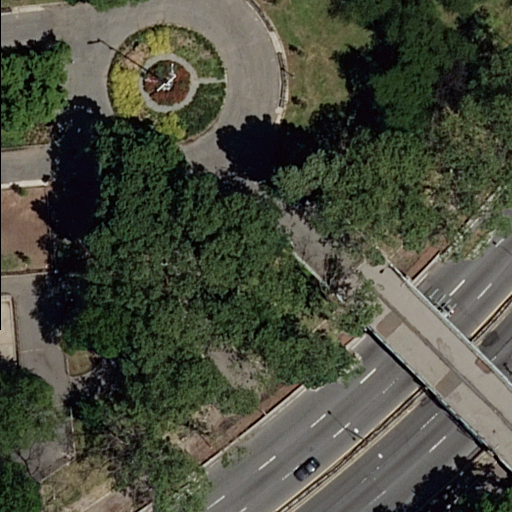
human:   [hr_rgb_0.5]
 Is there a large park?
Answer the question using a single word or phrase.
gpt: yes

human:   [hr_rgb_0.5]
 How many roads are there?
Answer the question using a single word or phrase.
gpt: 5

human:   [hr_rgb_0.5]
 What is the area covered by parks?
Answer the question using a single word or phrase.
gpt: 7720m2

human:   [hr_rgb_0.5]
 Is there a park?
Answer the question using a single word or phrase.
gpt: yes

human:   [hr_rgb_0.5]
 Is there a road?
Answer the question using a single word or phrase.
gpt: yes

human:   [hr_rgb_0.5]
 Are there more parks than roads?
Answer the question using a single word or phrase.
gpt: no

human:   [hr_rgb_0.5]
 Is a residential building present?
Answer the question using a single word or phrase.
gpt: no

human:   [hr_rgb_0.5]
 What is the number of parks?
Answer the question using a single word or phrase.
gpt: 2

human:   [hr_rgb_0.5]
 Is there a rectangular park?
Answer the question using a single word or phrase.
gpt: yes

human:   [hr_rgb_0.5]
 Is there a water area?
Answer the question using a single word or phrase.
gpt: no

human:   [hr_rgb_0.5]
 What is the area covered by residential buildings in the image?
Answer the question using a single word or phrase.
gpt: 0m2

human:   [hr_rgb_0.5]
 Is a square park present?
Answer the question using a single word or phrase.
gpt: no

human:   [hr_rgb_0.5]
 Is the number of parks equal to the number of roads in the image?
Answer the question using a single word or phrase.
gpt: no

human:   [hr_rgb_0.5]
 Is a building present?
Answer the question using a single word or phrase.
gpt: no

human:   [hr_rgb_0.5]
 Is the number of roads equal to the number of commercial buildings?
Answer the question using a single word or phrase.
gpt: no

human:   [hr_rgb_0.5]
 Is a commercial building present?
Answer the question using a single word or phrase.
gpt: no

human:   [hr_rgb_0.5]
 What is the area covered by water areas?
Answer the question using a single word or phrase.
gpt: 0m2

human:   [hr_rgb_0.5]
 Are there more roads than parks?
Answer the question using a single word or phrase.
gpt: yes

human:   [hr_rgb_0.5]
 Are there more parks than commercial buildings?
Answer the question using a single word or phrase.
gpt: yes

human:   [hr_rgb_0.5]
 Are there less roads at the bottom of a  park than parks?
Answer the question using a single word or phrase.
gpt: no

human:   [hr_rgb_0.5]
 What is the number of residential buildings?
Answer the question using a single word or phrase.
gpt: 0

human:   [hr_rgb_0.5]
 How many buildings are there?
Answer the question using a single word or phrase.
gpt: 0

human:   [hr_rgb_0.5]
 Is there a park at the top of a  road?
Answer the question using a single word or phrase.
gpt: yes

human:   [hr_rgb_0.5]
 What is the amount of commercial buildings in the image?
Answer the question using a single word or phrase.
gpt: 0

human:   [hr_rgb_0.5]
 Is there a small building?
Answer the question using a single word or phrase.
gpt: no

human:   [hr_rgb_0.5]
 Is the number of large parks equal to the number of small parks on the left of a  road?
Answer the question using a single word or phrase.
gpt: no

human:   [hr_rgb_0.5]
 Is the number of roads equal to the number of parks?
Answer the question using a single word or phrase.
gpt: no

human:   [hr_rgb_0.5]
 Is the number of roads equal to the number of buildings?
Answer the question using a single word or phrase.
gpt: no

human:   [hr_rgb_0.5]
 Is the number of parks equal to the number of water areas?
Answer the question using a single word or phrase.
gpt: no

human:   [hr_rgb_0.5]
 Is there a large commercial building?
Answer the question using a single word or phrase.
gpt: no

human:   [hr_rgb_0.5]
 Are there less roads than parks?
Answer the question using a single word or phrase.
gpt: no

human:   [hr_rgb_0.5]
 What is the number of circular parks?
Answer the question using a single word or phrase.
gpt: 0

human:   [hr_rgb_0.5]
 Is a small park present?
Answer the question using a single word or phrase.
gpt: no

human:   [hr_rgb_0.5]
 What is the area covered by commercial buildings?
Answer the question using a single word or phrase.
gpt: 0m2

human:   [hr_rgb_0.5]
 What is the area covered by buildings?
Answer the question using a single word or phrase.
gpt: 0m2

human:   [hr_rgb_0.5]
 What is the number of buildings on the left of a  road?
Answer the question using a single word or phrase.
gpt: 0

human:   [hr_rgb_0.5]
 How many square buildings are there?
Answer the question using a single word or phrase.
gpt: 0

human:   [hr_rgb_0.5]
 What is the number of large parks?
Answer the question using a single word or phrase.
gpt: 2

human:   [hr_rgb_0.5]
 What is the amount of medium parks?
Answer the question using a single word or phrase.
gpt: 0

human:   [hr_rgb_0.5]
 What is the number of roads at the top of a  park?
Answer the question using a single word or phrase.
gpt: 0

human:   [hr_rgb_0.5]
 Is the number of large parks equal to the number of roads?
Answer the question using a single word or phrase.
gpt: no

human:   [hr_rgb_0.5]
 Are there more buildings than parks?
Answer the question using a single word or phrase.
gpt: no

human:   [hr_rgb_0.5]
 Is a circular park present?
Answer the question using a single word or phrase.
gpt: no

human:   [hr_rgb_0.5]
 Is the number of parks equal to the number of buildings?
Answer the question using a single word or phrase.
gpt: no

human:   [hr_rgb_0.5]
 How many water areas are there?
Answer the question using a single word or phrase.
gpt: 0

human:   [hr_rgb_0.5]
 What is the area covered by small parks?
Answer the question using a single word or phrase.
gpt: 0m2

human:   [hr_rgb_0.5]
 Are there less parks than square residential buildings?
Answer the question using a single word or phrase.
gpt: no

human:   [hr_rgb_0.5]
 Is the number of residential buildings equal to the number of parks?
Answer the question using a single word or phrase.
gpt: no

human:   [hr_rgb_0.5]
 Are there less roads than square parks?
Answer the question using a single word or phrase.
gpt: no

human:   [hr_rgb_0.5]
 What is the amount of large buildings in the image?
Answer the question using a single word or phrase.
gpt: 0

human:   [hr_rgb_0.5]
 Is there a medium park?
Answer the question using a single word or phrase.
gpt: no

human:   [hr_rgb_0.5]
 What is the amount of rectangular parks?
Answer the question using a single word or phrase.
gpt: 2

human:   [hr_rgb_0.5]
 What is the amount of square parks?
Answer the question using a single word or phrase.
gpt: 0

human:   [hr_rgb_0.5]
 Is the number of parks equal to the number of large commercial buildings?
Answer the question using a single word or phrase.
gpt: no

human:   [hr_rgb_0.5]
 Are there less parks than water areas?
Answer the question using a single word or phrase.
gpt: no

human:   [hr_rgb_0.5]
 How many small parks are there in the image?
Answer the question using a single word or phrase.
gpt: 0

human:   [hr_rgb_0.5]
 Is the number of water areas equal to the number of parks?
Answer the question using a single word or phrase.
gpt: no

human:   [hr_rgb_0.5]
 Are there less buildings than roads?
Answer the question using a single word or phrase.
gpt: yes

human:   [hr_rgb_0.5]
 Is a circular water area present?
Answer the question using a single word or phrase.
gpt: no

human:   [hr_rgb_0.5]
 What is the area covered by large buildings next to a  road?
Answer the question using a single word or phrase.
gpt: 0m2

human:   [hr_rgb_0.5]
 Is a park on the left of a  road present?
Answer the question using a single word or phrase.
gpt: no

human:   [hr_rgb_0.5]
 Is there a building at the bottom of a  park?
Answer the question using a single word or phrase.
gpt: no

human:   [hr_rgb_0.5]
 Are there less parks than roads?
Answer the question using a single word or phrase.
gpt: yes

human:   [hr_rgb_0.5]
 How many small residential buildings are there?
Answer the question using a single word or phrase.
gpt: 0